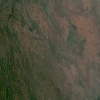
Label: land